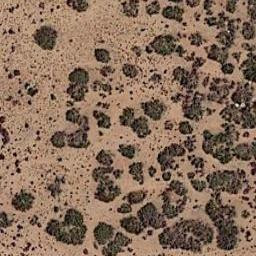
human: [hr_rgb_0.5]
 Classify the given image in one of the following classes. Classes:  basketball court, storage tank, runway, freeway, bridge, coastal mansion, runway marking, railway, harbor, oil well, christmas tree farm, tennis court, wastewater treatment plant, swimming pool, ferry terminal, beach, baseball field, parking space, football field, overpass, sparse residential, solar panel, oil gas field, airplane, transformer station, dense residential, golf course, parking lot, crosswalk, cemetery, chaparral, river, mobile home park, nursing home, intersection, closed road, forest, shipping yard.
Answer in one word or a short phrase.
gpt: chaparral